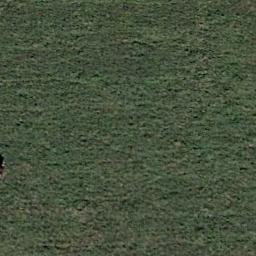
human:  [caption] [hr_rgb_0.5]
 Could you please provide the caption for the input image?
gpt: The entire image is dominated by grass .

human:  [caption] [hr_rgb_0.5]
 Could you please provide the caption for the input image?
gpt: The meadow is dense but uneven .

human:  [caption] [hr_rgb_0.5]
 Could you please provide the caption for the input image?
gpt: This meadow has evenly distributed dense grasses .

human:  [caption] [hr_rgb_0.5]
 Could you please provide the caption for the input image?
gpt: The meadow is full of green grass .

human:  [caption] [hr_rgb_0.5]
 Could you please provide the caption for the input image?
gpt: A dense meadow with many green grass .